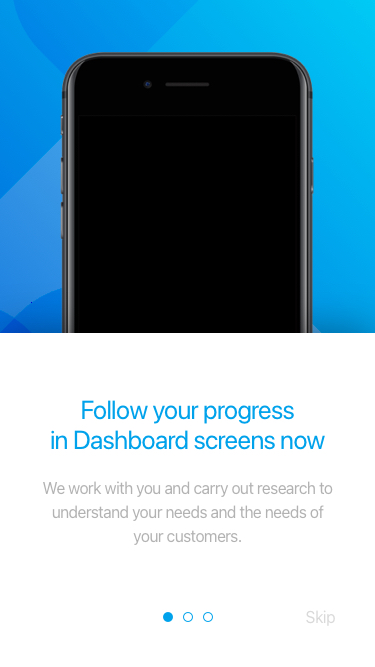
Text in this UI design:
Skip
Follow your progress
in Dashboard screens now
We work with you and carry out research to understand your needs and the needs of your customers.